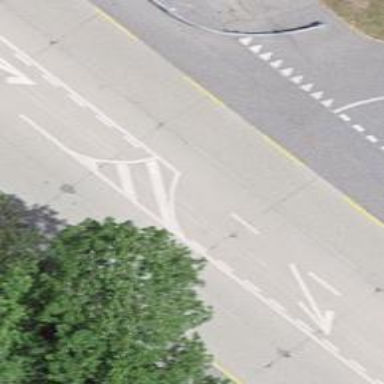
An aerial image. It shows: Asphalt road with primary link designation.